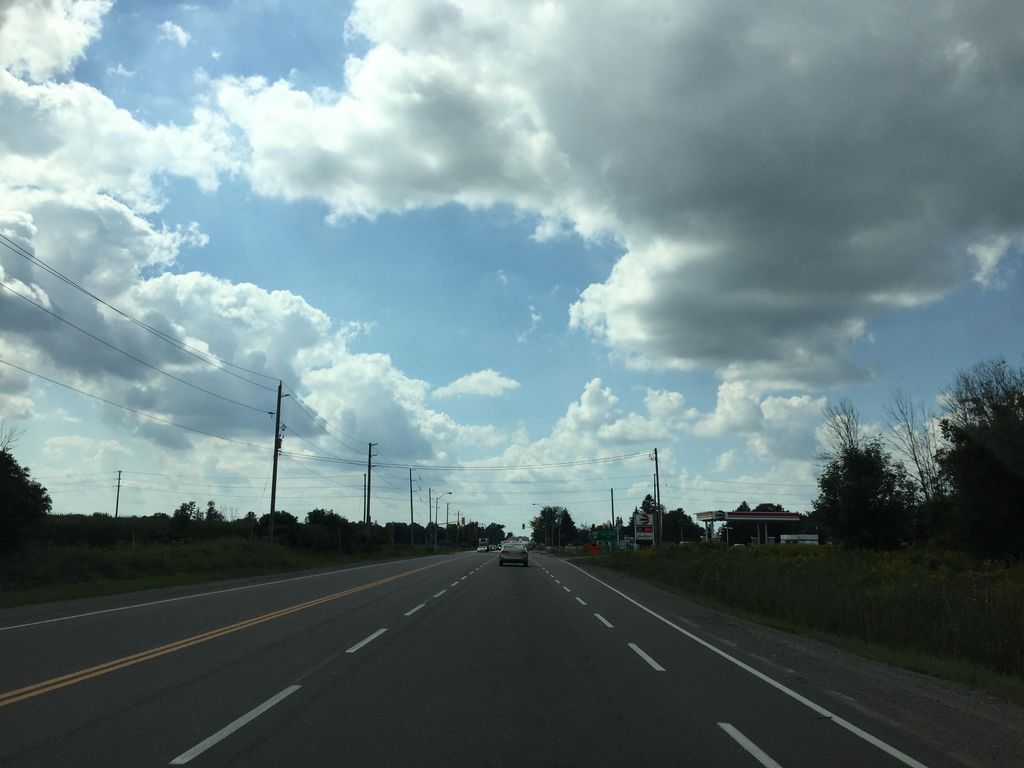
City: kitchener-waterloo